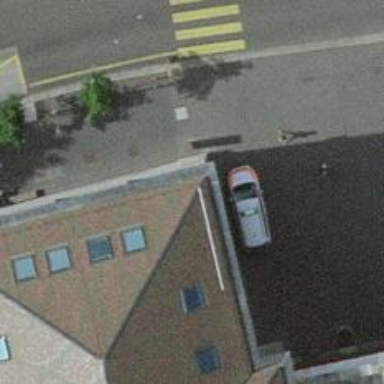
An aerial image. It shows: Surveillance system is in place.